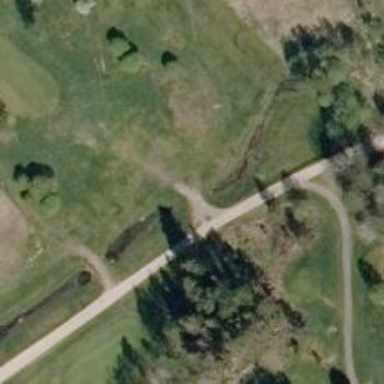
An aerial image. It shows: Pathway for golfing.